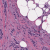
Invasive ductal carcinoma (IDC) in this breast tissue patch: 1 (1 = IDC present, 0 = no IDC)